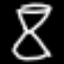
Label: hourglass